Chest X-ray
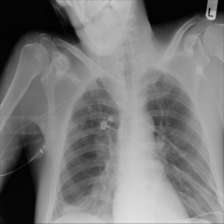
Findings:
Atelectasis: positive
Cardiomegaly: negative
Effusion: positive
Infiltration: negative
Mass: negative
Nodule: negative
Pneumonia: negative
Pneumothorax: negative
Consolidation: negative
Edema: negative
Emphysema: negative
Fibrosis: negative
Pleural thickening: negative
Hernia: negative